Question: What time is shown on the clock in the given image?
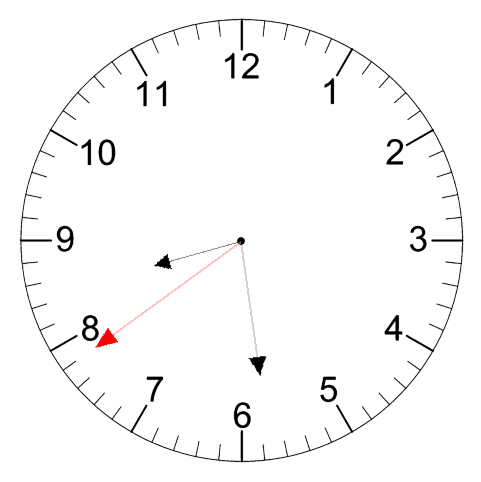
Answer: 08:28:39